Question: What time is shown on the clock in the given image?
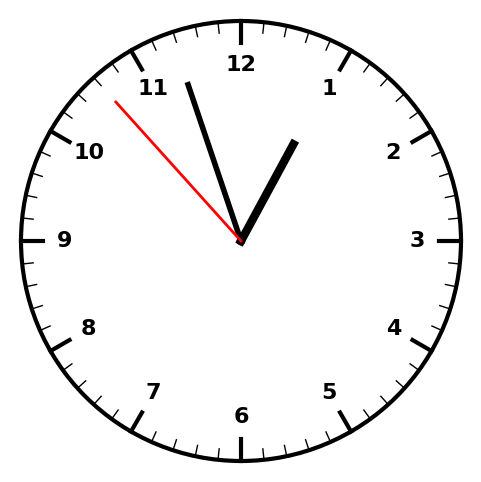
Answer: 12:56:53